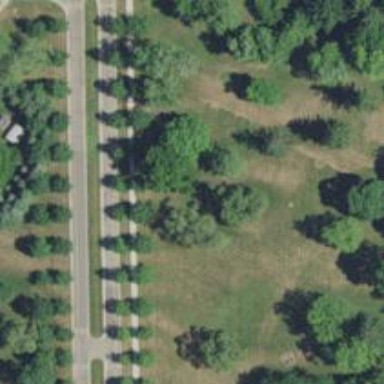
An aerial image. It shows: Disc golf basket.